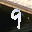
Label: 9